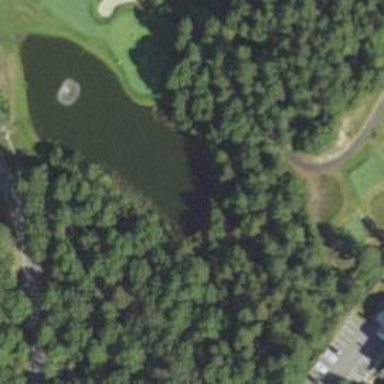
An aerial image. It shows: Water hazard on golf course. The hazard is natural water feature.